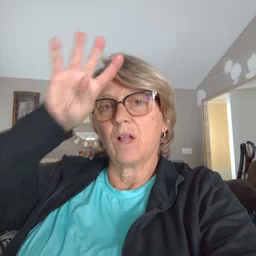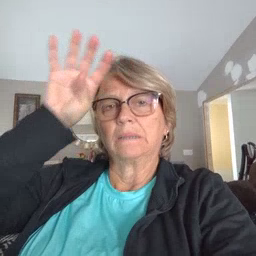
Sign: fireman